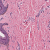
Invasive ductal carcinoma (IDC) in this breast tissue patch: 0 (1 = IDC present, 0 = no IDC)